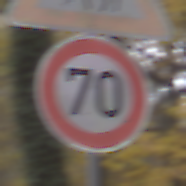
Verkehrszeichen: Geschwindigkeit70
Zusatzzeichen oben: ReiterRechts
Umgebung: Outdoor, Nature
Tageszeit: MorningAfternoon
Wetter: Overcast
Licht: Natural
Jahreszeit: Autumn
Kontrast: LowContrast